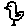
Label: bird